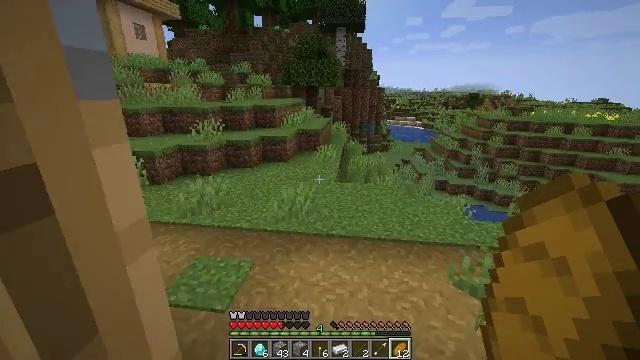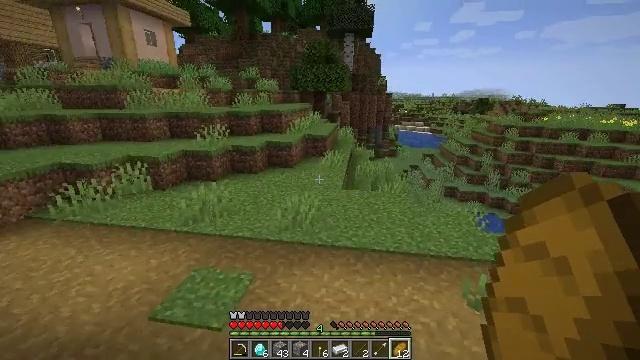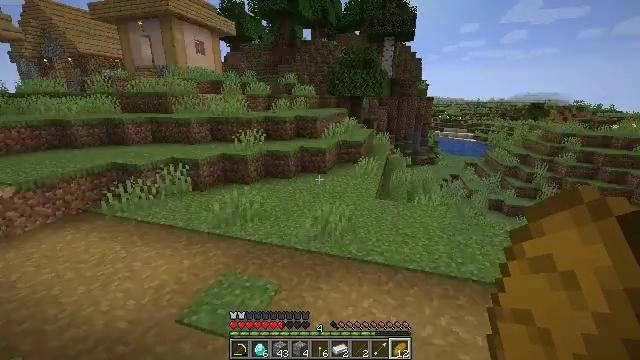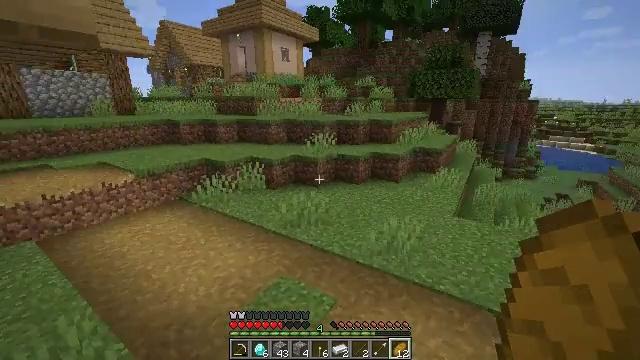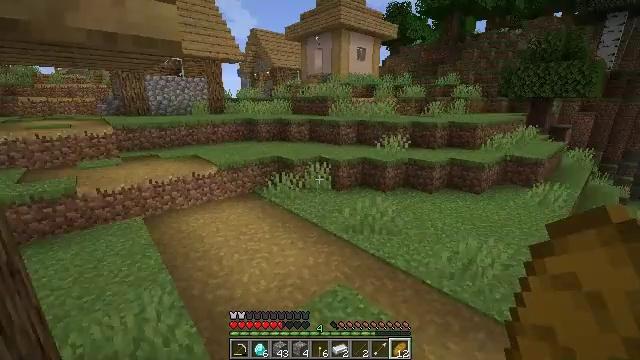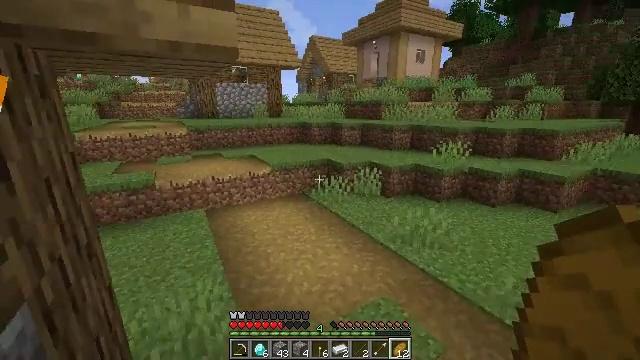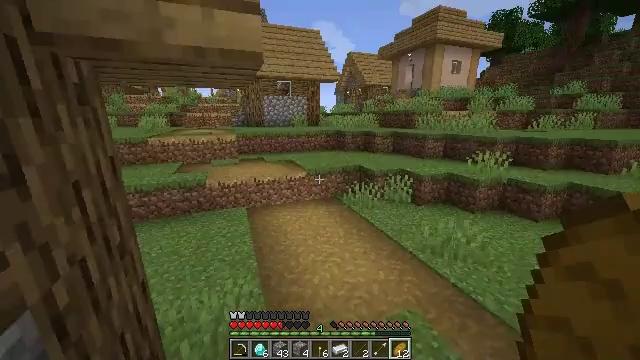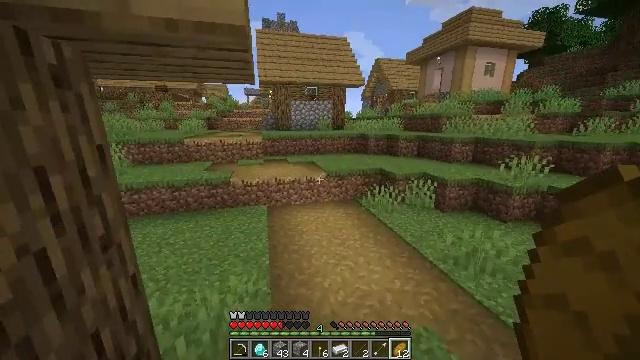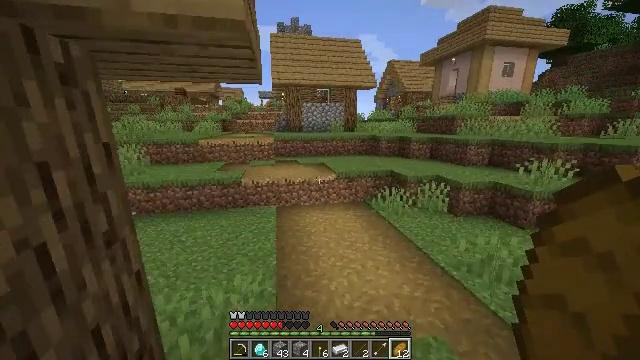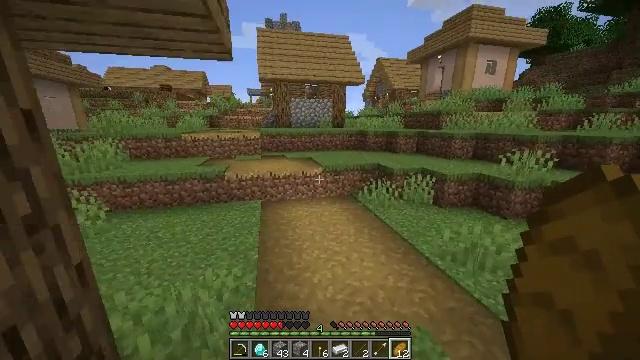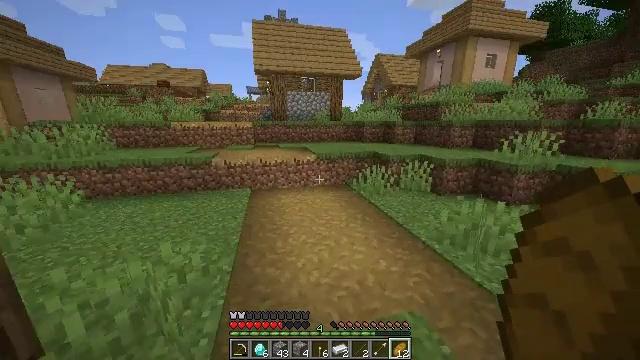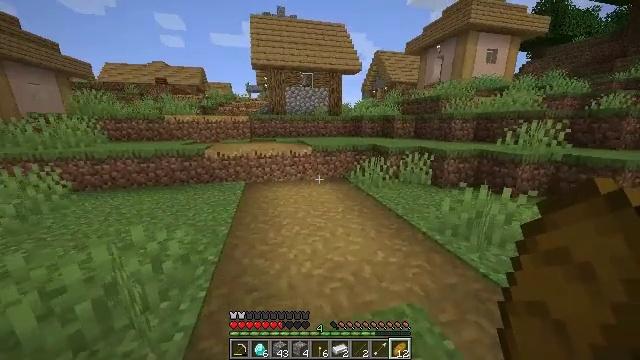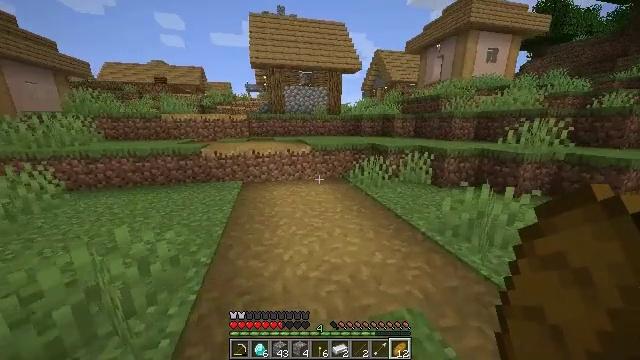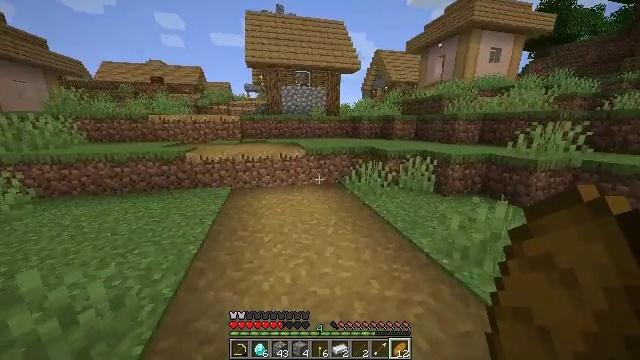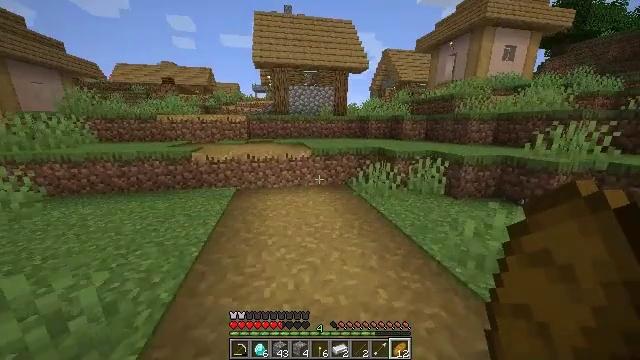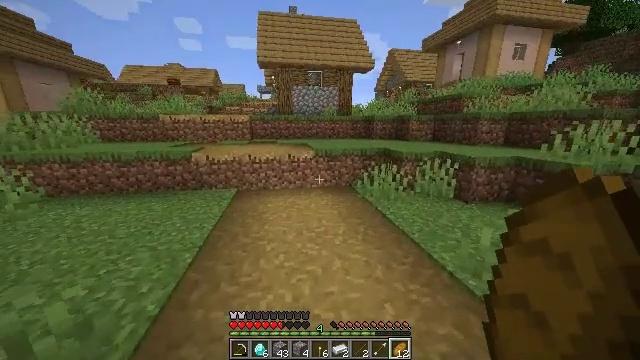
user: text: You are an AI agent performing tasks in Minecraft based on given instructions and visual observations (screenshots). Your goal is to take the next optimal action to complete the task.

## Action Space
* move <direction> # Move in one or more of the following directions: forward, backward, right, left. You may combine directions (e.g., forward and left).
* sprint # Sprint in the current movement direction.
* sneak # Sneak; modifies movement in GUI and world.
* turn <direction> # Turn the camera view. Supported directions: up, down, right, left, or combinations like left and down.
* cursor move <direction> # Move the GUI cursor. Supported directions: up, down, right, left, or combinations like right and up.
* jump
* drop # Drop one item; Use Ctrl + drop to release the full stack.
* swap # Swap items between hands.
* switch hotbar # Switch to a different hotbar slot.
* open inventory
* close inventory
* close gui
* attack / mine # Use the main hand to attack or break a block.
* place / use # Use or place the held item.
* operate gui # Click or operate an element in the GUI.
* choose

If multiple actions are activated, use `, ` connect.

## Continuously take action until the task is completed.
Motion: motion action
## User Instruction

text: Mine the fully grown carrots.
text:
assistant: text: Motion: move forward, sprint, turn left and up
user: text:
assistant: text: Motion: move forward, sprint, turn left and up
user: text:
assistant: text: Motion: move forward, sprint, turn left
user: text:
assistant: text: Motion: move forward, sprint, turn left
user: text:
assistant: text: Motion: move forward, sprint, turn left
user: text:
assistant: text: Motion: move forward and move right, sprint, turn left
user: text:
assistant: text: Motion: move forward and move right, sprint, turn left
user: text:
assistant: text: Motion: move forward and move right, sprint, turn left
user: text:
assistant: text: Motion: move forward and move right, sprint, turn right
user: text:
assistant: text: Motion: move forward, sprint
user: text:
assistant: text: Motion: move forward, sprint
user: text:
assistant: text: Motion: move forward, sprint
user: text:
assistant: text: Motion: move forward, sprint
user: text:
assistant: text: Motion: move forward, sprint, turn left
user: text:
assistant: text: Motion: move forward, sprint, turn left
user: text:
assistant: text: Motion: move forward, sprint, turn left
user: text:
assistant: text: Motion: move forward, sprint, turn left
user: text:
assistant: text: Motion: move forward, sprint, turn left
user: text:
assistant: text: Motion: move forward, sprint, turn left
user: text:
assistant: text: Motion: move forward, sprint, turn left
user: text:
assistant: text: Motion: move forward, sprint, turn left
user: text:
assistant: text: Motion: move forward, sprint
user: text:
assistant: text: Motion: move forward, sprint
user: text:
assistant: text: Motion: move forward, sprint
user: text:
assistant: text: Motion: move forward, sprint
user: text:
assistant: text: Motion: move forward, sprint
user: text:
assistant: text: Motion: move forward, sprint
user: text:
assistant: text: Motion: move forward, sprint
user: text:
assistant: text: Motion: move forward, sprint
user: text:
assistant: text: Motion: move forward, sprint, jump